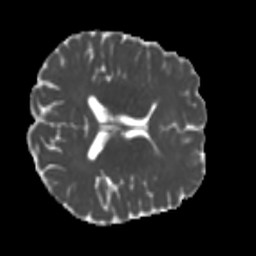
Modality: MD
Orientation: axial
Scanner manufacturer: siemens
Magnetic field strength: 3 T
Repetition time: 4 s
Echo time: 0.0594 s